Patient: sex M, age 68
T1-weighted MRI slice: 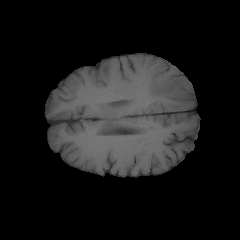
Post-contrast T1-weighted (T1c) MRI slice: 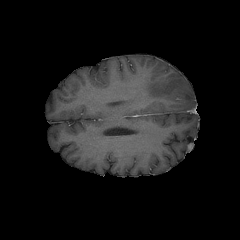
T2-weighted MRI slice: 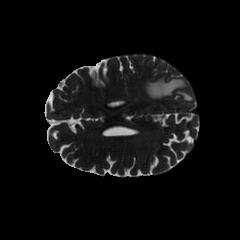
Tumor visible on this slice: yes
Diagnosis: Glioblastoma, IDH-wildtype
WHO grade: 4